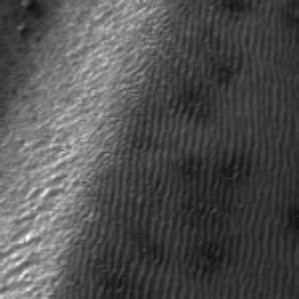
Label: frost